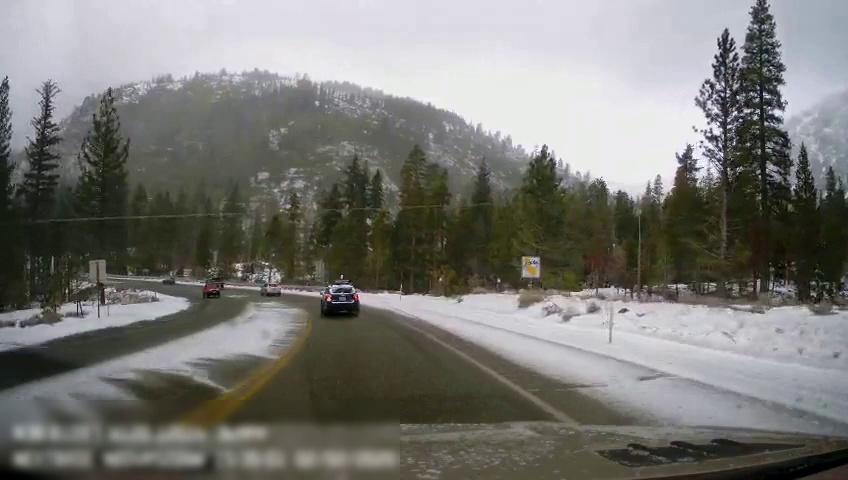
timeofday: Day
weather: Snowy
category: Drivable Space
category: Vehicles | Car
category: Vehicles | Truck
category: Vehicles | SUV
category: Vehicles | SUV
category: Vehicles | SUV
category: Lanes | Current Lane
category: Lanes | Current Lane